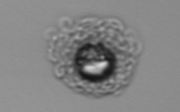
Label: Emiliania_huxleyi